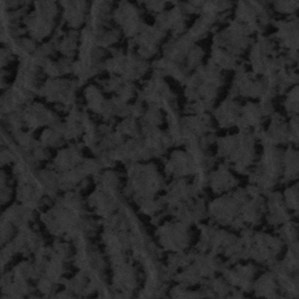
Label: frost